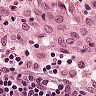
Metastatic tissue present: no